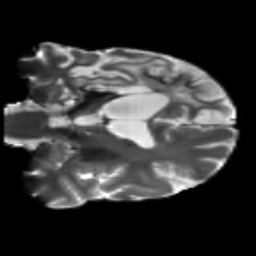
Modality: T2w
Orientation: coronal
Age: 56
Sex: male
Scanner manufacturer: siemens
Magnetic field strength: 3 T
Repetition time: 5.25 s
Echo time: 0.08 s